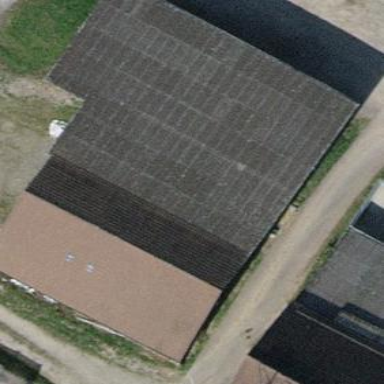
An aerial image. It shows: Building with tile roof.